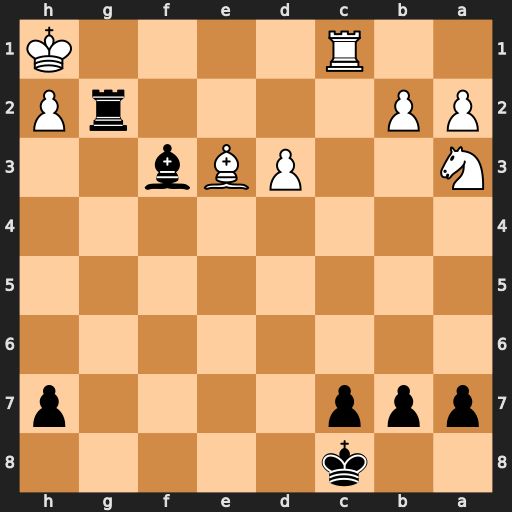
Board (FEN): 2k5/ppp4p/8/8/8/N2PBb2/PP4rP/2R4K
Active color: b
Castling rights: -
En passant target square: -
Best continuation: Rg3#